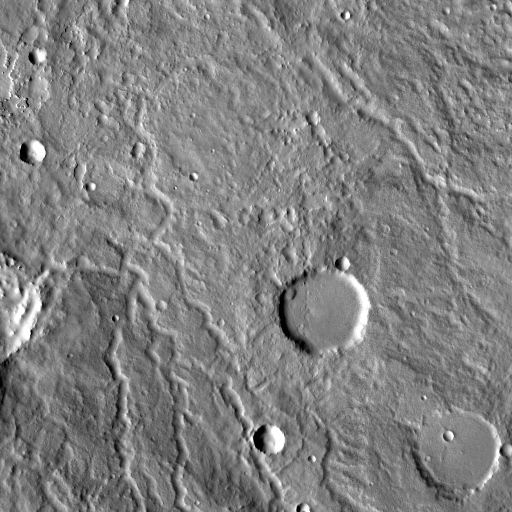
Crater classes present: Background, Other, Buried, Secondary